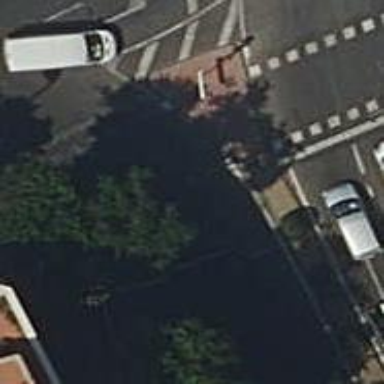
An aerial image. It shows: Road with traffic signals and zebra crossing with traffic signals.